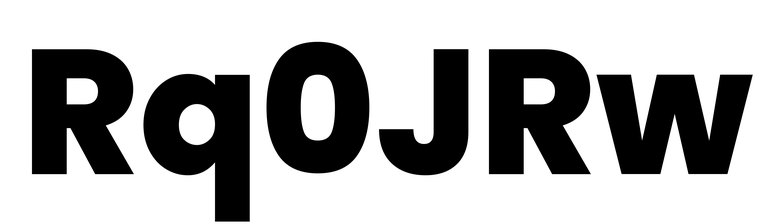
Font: Poppins-ExtraBold